Question: I am trying to define a family tree and the relationships between its nodes basing their definitions on three predicates: 'male/1', 'female/1' and 'parent_of/2'.
I have defined the notions of ascendant, descendant, father, mother, son, daughter, grandfather, grandmother, aunt, uncle and cousin. Any new definition can't be based on the notion of "brother/sister of", but only on the previous ones.
This is the code:
'''
male(daniel).
male(miguelangel).
male(mario).
male(mahmoud).
male(esteban).
male(enrique).
male(javier).
male(miguelin).
female(diana).
female(hengameh).
female(vicenta).
female(mahvash).
female(angeles).
female(mexicana).
female(eloina).
female(esmeralda).
female(cristina).
female(otilia).
parent_of(miguelangel, daniel).
parent_of(miguelangel, diana).
parent_of(hengameh, daniel).
parent_of(hengameh, diana).
parent_of(mario, miguelangel).
parent_of(mario, esteban).
parent_of(mario, eloina).
parent_of(mario, angeles).
parent_of(mario, otilia).
parent_of(vicenta, miguel).
parent_of(vicenta, esteban).
parent_of(vicenta, eloina).
parent_of(vicenta, angeles).
parent_of(vicenta, otilia).
parent_of(mahmoud, hengameh).
parent_of(mahvash, hengameh).
parent_of(enrique, javier).
parent_of(angeles, javier).
parent_of(cristina, miguelin).
parent_of(otilia, cristina).
parent_of(eloina, esmeralda).
% Rules
ancestor(X, Y) :-
parent_of(X, Y);
parent_of(X, Z),
ancestor(Z, Y).
descendant(X, Y) :-
ancestor(Y, X).
father(X, Y) :-
parent_of(X, Y),
male(X).
mother(X, Y) :-
parent_of(X, Y),
female(X).
son(X, Y) :-
parent_of(Y, X),
male(X).
daughter(X, Y) :-
parent_of(Y, X),
female(X).
grandfather(X, Y) :-
parent_of(X, Z),
parent_of(Z, Y),
male(X).
grandmother(X, Y) :-
parent_of(X, Z),
parent_of(Z, Y),
female(X).
aunt(X, Y) :-
(grandfather(Z, Y) ; grandmother(Z, Y)),
(father(Z, X) ; mother(Z, X)),
not(parent_of(X, Y)),
female(X).
uncle(X, Y) :-
(grandfather(Z, Y) ; grandmother(Z, Y)),
(father(Z, X) ; mother(Z, X)),
not(parent_of(X, Y)),
male(X).
cousin(X, Y) :-
((uncle(Z, Y), parent_of(Z, X)) ; (cousin(P, Y), descendant(X, P)));
((aunt(Z, Y), parent_of(Z, X)) ; (cousin(P, Y), descendant(X, P))).
'''
For the sake of clarity I have represented through an image the part of the tree where I'm having issues:

When I write
'''
cousin(X, Y) :-
((uncle(Z, Y), parent_of(Z, X)));
((aunt(Z, Y), parent_of(Z, X))).
'''
instead of
'''
cousin(X, Y) :-
((uncle(Z, Y), parent_of(Z, X)) ; (cousin(P, Y), descendant(X, P)));
((aunt(Z, Y), parent_of(Z, X)) ; (cousin(P, Y), descendant(X, P))).
'''
I get
'''
?- cousin(miguelin, daniel).
false.
?- cousin(cristina, daniel).
true .
'''
which are valid results. But when I introduce the recursive definitions on the right, as stated on the first (big) code, for saying that the descendants of the cousins of Y are also the cousins of Y, the program crashes:
'''
?- cousin(miguelin, daniel).
ERROR: Out of local stack
'''
I don't understand why. If I look at the image, it makes sense (at least to me) that recursive definition, and 'miguelin' should be now the cousin of 'daniel' (since he is a descendant of another cousin of 'daniel', which is 'cristina'). I also tested it "manually" and I got the right result:
'''
?- cousin(cristina, daniel), descendant(X, cristina).
X = miguelin ;
'''
What's wrong with the definition?
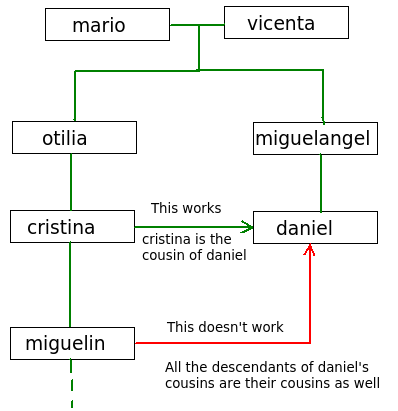
Answer: One problem with the 'cousin/2' predicate is that the recursion is occurring before you resolve the 'descendant/2', and 'cousin/2' is having an infinite recursion issue in this context. As a simple way to fix that, you can swap them around. Also, you have one redundant recursive subclause. So the modified 'cousin/2' predicate would be:
'''
cousin(X, Y) :-
(uncle(Z,Y), parent_of(Z,X)) ;
(aunt(W,Y), parent_of(W,X)) ;
(descendant(X,P), cousin(P,Y)).
'''
And then you get:
'''
?- cousin(miguelin, daniel).
true ;
false.
?- cousin(cristina, daniel).
true ;
false.
?-
'''